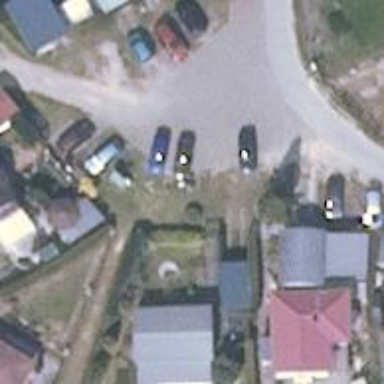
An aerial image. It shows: Residential road with grade2 tracktype.